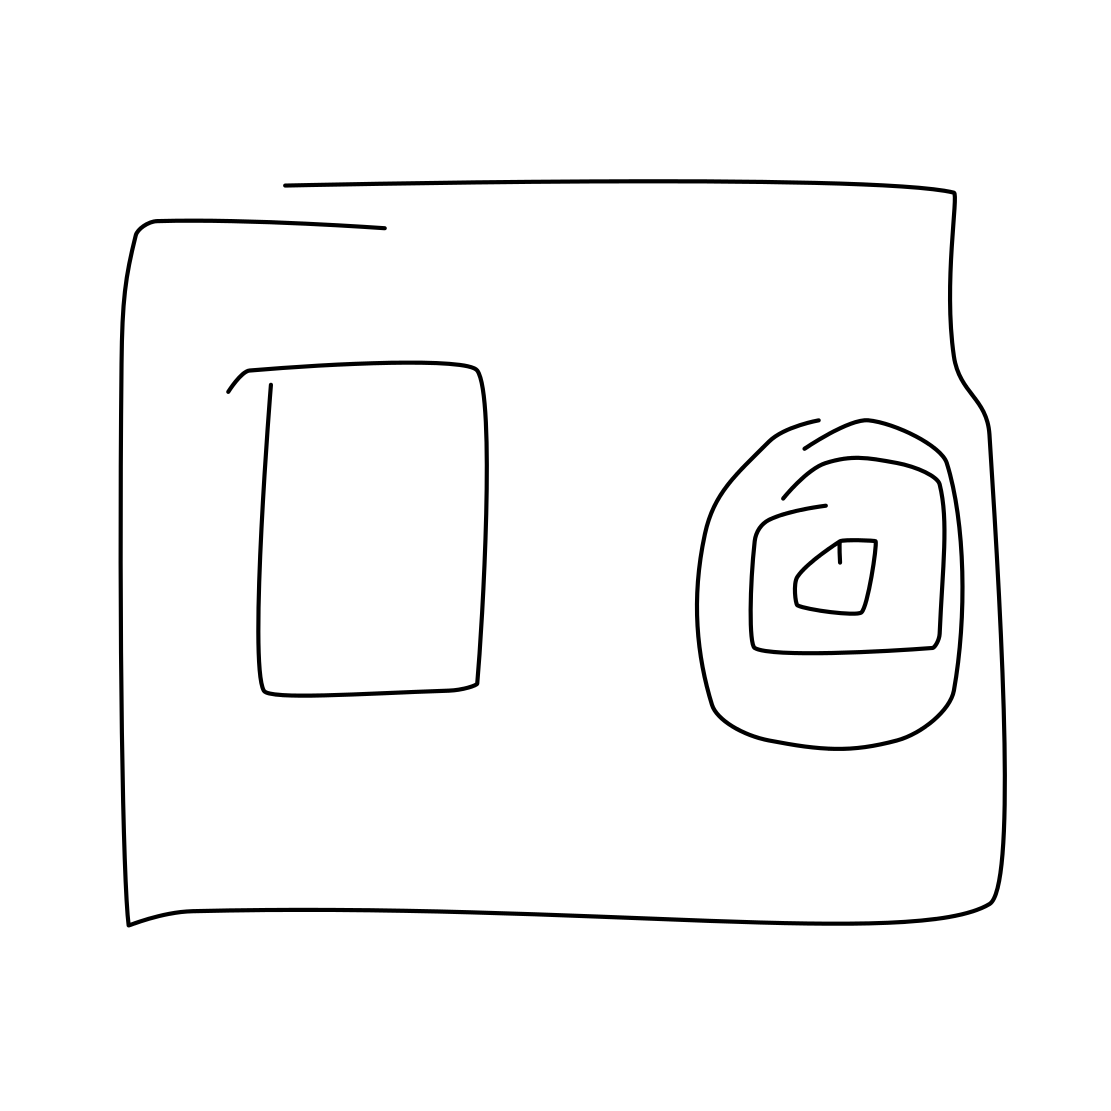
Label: camera